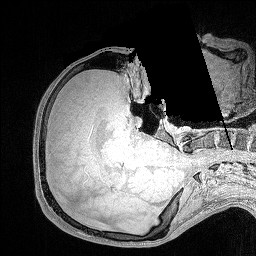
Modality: FLASH
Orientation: axial
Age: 23
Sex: male